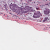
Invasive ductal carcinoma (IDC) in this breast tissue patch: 1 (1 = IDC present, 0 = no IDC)